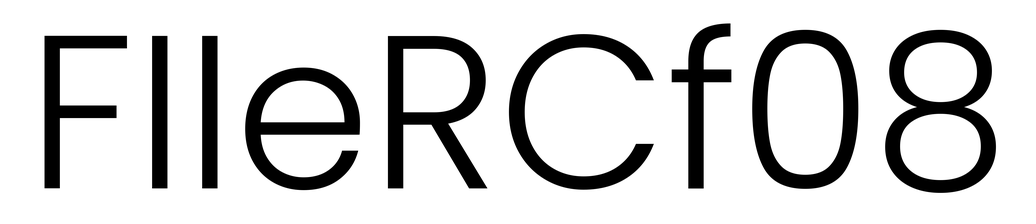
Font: Poppins-Light